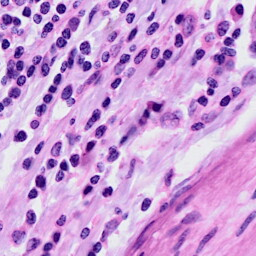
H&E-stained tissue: Cervix